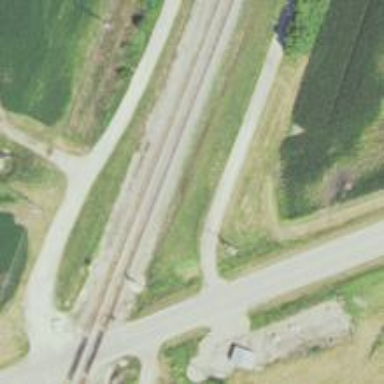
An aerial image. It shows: Railway spur junction.